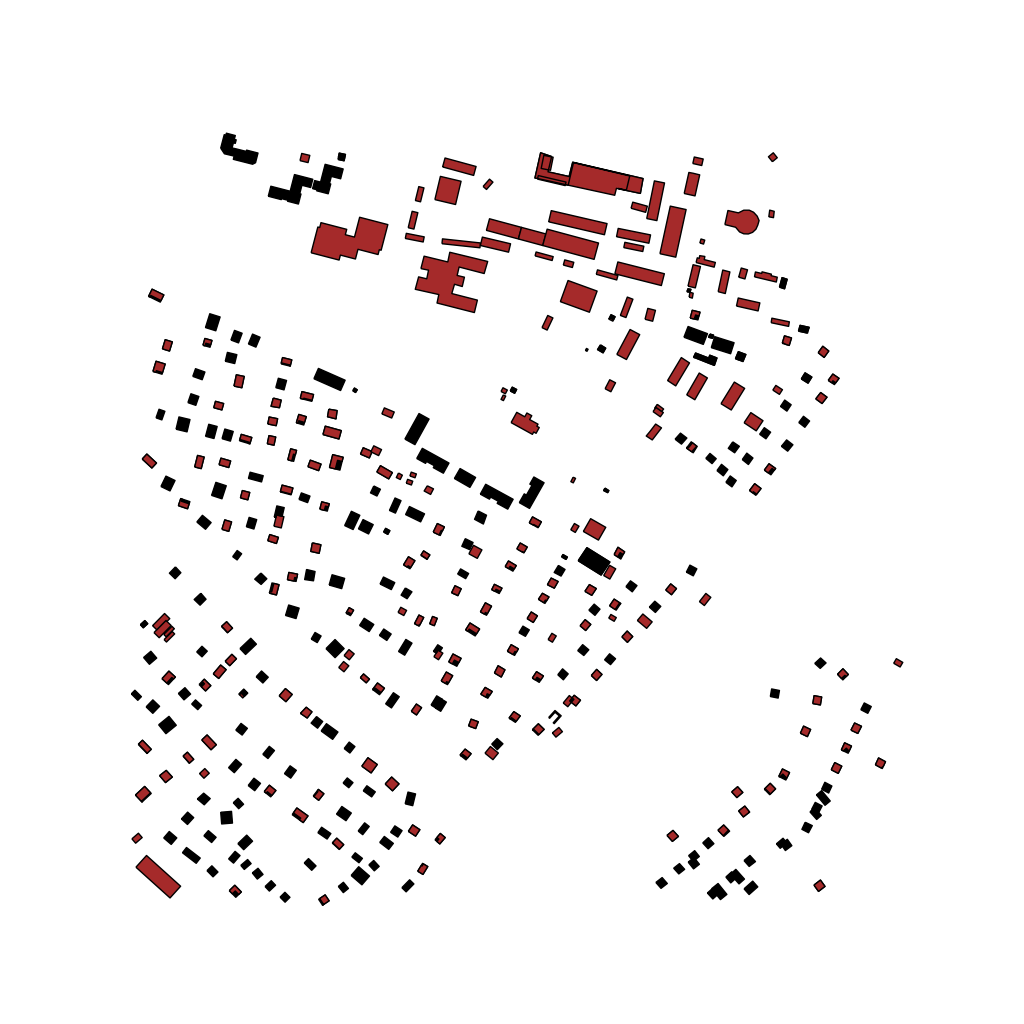
Tags: overhead vector_map, industrial, recreation, residential, historical, modern, soviet, high_rise, individual_rise, low_rise, medium_rise, density_1, Building, Facility, 1.0 km²